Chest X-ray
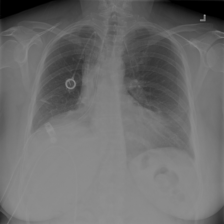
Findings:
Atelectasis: negative
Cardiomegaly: negative
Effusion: negative
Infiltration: negative
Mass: negative
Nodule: negative
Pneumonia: negative
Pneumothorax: positive
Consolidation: negative
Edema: negative
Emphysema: negative
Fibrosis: negative
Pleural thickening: negative
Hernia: negative